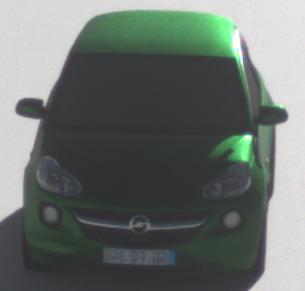
Make: Opel
Model: ADAM 1.2
Detailed model: ADAM
Model produced from: 2013/01
Model produced until: 2014/11
Doors: 3
Color: green
Road condition: dry road
Daytime: morning or afternoon
Contrast: high contrast